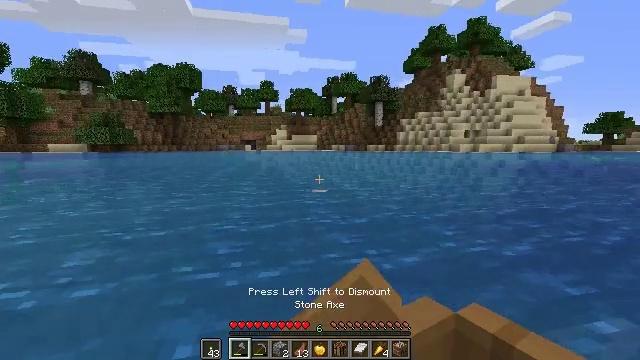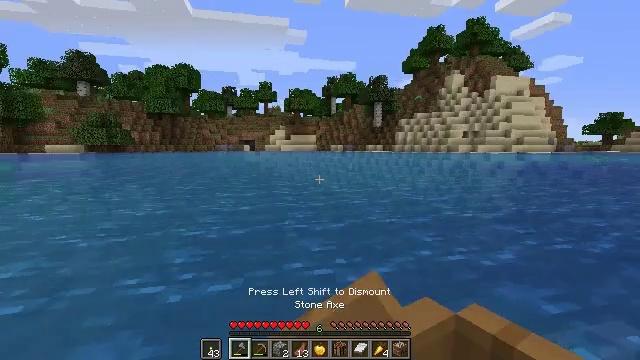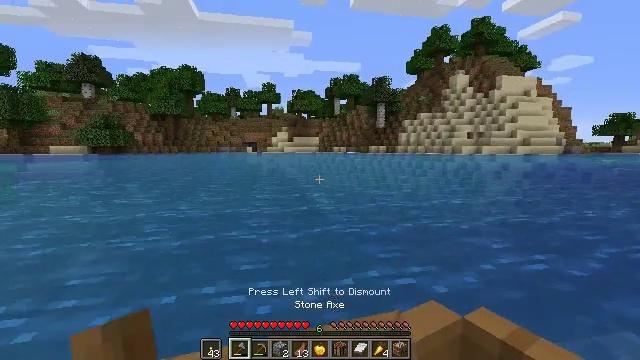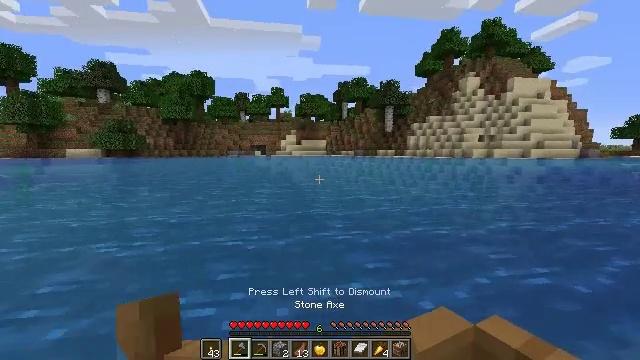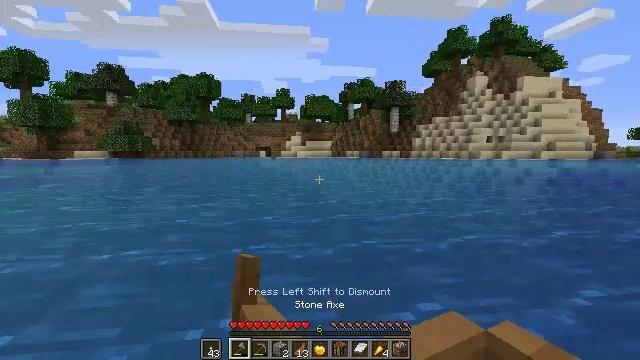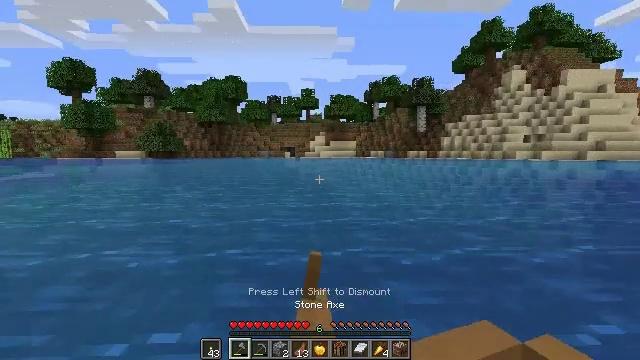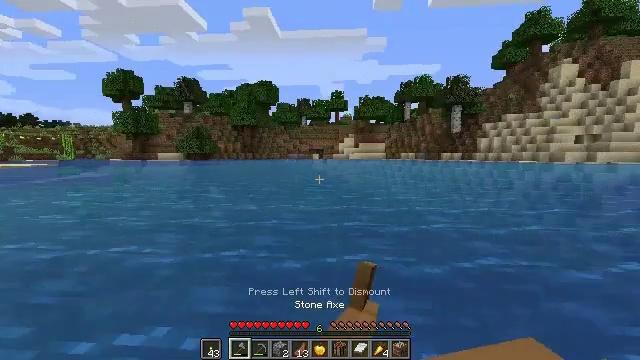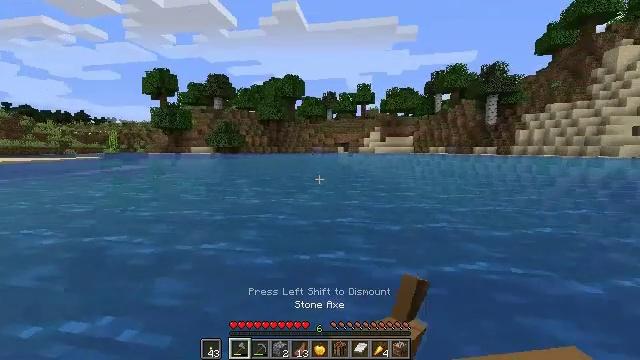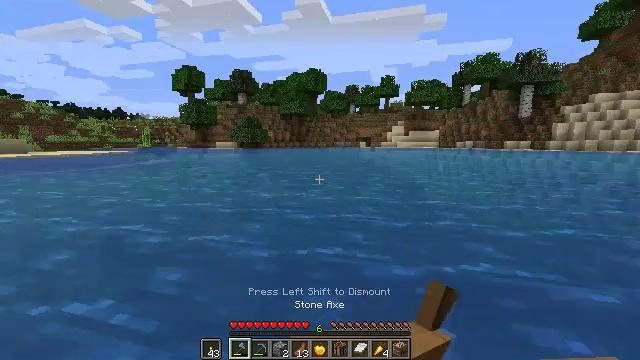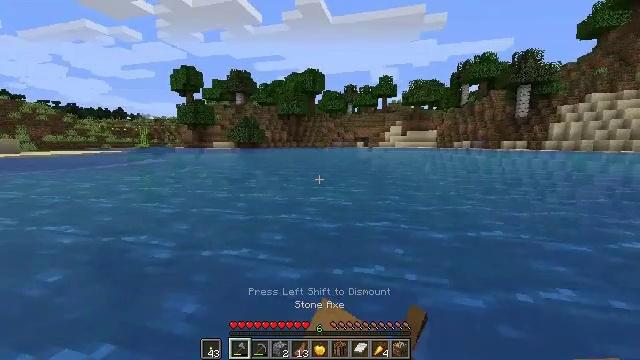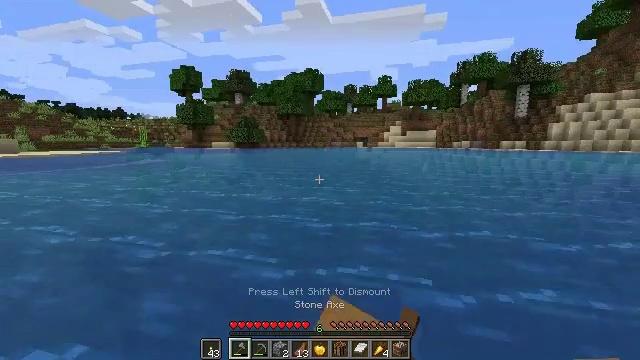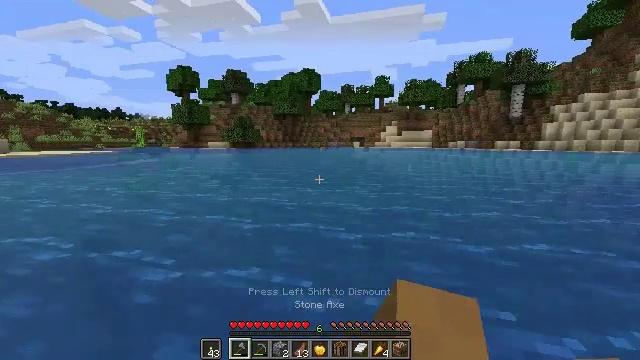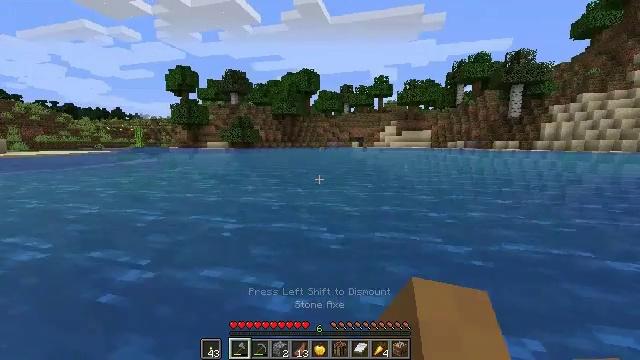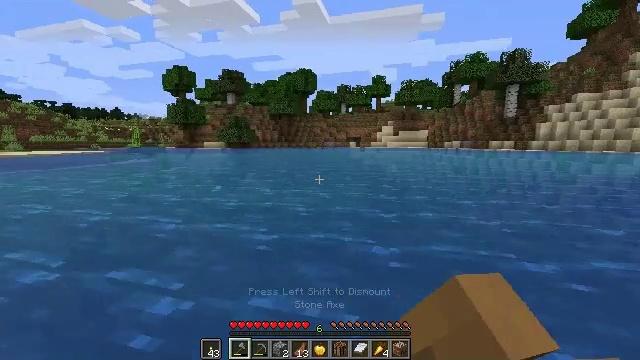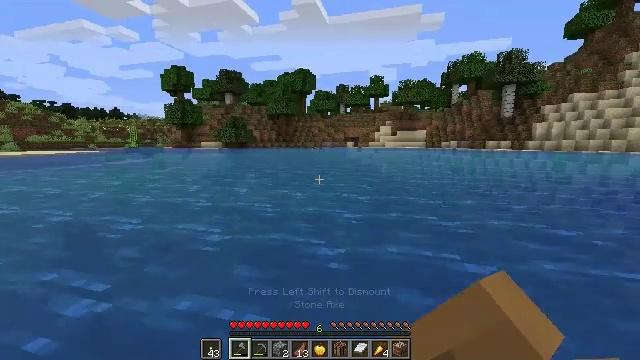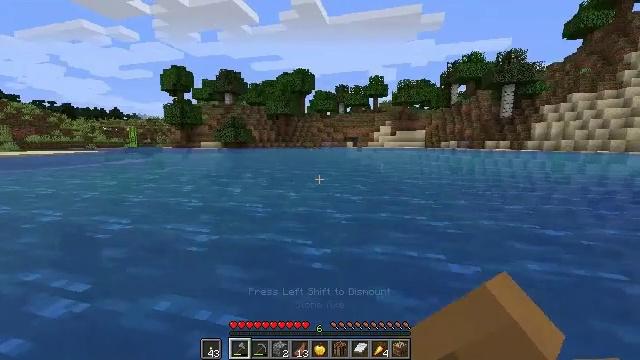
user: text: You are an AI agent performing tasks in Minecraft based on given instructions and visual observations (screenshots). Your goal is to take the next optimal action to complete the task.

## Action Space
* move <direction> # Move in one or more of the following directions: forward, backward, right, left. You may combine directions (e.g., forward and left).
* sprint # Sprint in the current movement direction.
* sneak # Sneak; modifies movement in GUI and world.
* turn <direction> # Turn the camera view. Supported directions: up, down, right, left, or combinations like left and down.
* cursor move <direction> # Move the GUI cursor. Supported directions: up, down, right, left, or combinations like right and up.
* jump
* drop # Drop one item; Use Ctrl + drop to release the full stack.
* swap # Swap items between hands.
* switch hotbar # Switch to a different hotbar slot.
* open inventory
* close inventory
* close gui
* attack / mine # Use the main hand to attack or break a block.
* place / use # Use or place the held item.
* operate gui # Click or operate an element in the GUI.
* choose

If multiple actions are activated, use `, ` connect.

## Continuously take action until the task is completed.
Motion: motion action
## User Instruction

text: Mine the dandelion from the ground.
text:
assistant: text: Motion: move forward
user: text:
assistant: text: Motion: move forward, turn left
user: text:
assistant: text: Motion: move forward, turn left
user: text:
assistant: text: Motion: move forward, turn left
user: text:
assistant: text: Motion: move forward, turn left
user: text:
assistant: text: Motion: move forward, turn left
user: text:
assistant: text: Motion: move forward, turn left and down
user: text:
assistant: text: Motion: move forward, turn left and down
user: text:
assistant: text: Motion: move forward
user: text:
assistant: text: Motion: move forward
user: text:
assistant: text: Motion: move forward
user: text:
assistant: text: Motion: move forward
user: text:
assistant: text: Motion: move forward
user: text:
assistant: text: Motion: move forward
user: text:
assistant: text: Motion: move forward
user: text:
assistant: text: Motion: move forward
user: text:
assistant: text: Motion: move forward, turn right and up
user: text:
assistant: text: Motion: move forward, turn right and up
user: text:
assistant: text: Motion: move forward, turn right
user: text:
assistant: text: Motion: move forward, turn right
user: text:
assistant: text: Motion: move forward, turn left and down
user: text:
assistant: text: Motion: move forward
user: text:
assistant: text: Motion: move forward, turn left
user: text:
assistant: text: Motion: move forward
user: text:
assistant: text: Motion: move forward
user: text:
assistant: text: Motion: move forward
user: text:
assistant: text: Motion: move forward
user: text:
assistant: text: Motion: move forward
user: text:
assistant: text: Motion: move forward
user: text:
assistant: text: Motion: move forward